Aerial crown-view tile of a tropical tree (Barro Colorado Island, Panama), acquired 20241216:
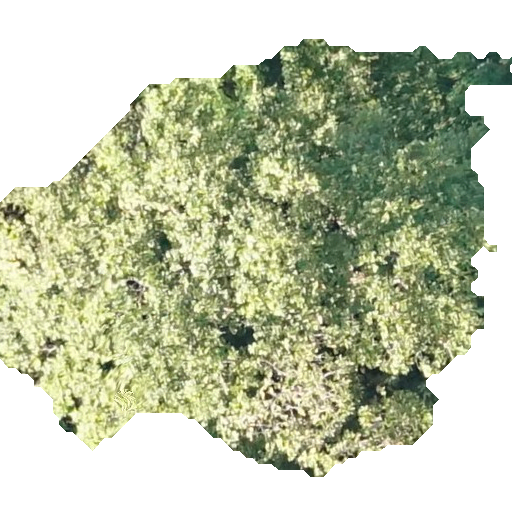
Species: Anacardium excelsum
GBIF accepted scientific name: Anacardium excelsum
Crown area: 235.92 m²